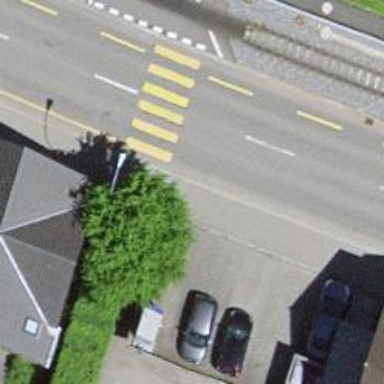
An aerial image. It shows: Sidewalk.